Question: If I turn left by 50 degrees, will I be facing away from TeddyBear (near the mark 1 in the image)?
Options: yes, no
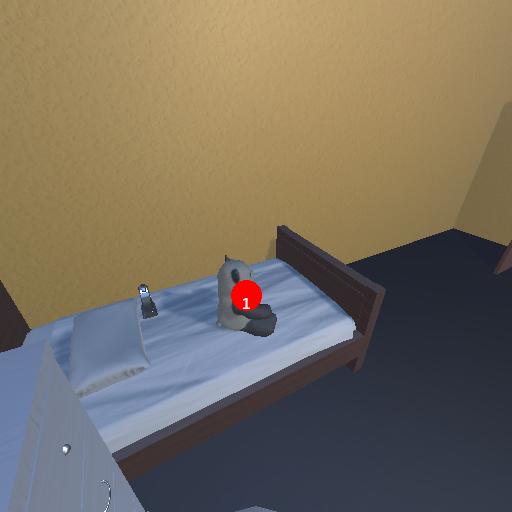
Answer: yes